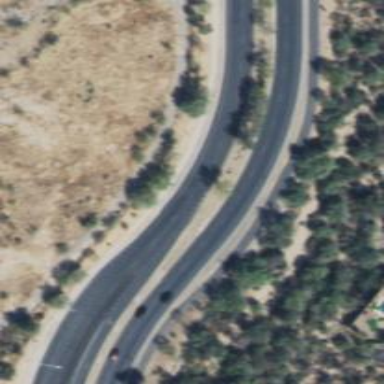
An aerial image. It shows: Secondary road with asphalt surface.